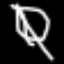
Label: leaf